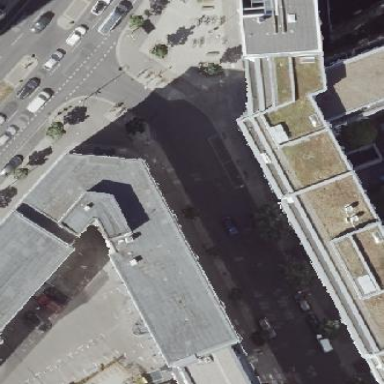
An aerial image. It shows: Embassy building.